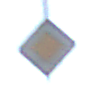
Verkehrszeichen: Vorfahrtsstrasse
Umgebung: Outdoor, Nature
Tageszeit: SunriseSunset
Wetter: Clear
Licht: Natural
Jahreszeit: NotSpecified
Kontrast: HighContrast